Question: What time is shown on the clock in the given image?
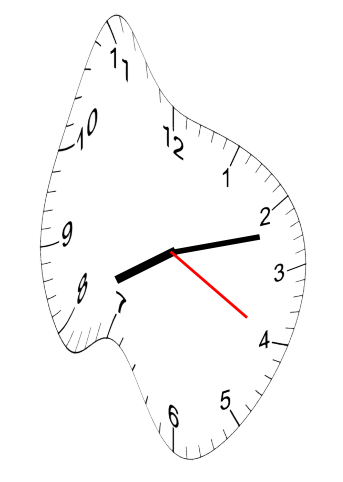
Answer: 08:12:20